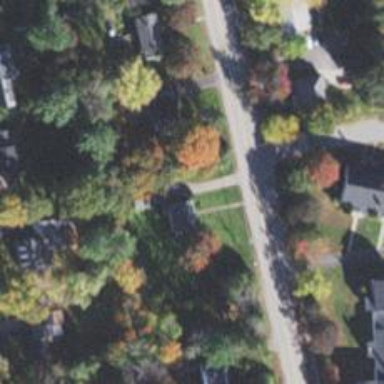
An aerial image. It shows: Driveway.